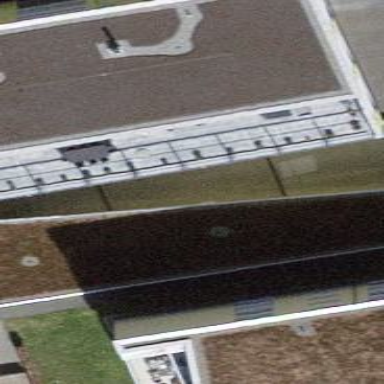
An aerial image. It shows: View of roof of building.